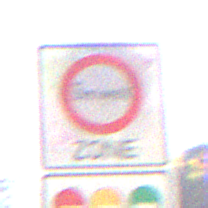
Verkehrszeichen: BeginnUmweltzone
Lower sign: FreistellungVomVerkehrsverbot1
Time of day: SunriseSunset
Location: Outdoor (Nature)
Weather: Clear
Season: NotSpecified
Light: Natural